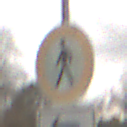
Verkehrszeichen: VerbotFussgaenger
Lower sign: RichtungsangabeDurchPfeile2
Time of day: Midday
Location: Outdoor (Nature)
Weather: Overcast
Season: NotSpecified
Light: Natural